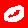
Digit: 0